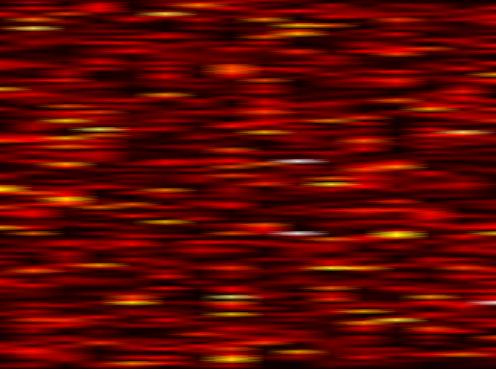
Label: FOFDM